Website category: game
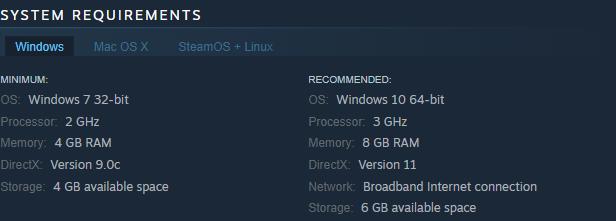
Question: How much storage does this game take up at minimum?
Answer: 4 GB available space

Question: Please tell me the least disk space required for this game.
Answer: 4 GB available space

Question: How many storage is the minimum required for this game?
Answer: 4 GB available space

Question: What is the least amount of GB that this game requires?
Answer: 4 GB available space

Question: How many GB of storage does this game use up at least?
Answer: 4 GB available space

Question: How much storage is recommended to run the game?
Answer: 6 GB available space

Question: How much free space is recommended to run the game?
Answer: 6 GB available space

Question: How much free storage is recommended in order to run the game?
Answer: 6 GB available space

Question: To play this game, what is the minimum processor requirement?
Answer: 2 GHz

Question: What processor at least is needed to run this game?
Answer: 2 GHz

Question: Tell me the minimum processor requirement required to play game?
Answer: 2 GHz

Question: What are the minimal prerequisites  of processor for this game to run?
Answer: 2 GHz

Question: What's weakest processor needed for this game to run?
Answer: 2 GHz

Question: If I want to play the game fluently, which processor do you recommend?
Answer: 3 GHz

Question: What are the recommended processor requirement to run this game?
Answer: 3 GHz

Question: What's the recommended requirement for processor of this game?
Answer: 3 GHz

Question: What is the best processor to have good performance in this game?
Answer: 3 GHz

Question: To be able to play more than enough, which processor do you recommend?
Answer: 3 GHz

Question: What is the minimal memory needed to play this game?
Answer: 4 GB RAM

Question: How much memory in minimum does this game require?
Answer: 4 GB RAM

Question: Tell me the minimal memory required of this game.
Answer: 4 GB RAM

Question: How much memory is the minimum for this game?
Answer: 4 GB RAM

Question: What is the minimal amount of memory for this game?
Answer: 4 GB RAM

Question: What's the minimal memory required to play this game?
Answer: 4 GB RAM

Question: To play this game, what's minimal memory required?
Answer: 4 GB RAM

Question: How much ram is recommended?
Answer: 8 GB RAM

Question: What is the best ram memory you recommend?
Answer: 8 GB RAM

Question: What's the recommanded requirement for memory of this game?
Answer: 8 GB RAM

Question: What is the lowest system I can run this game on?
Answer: Windows 7 32-bit

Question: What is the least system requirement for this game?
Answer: Windows 7 32-bit

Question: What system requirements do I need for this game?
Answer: Windows 7 32-bit

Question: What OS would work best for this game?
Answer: Windows 10 64-bit

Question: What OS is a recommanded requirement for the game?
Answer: Windows 10 64-bit

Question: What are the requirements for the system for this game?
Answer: Windows 10 64-bit

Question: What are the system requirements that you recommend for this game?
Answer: Windows 10 64-bit

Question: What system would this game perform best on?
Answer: Windows 10 64-bit